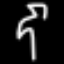
Label: palm tree